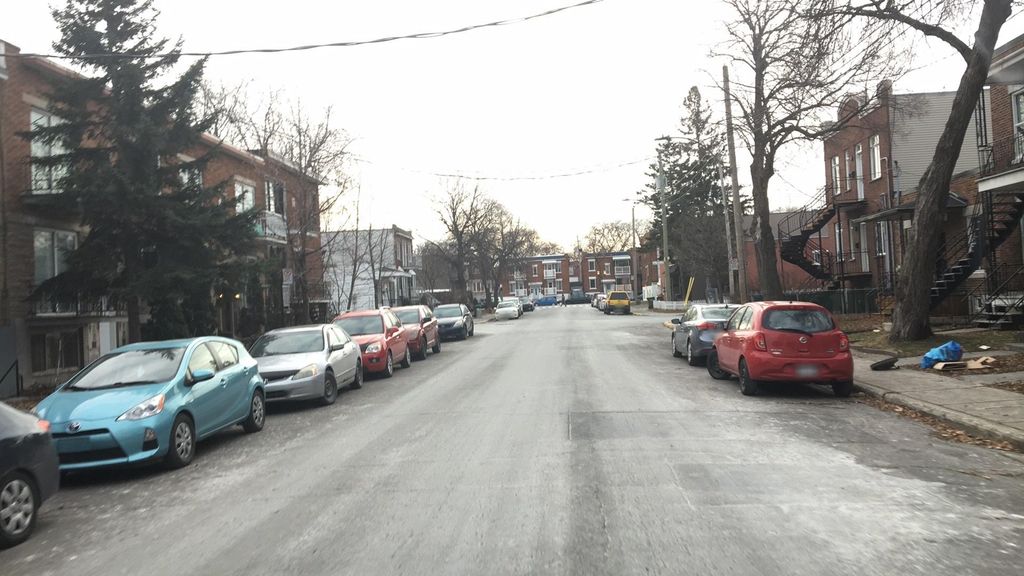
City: montreal